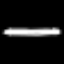
Label: pencil